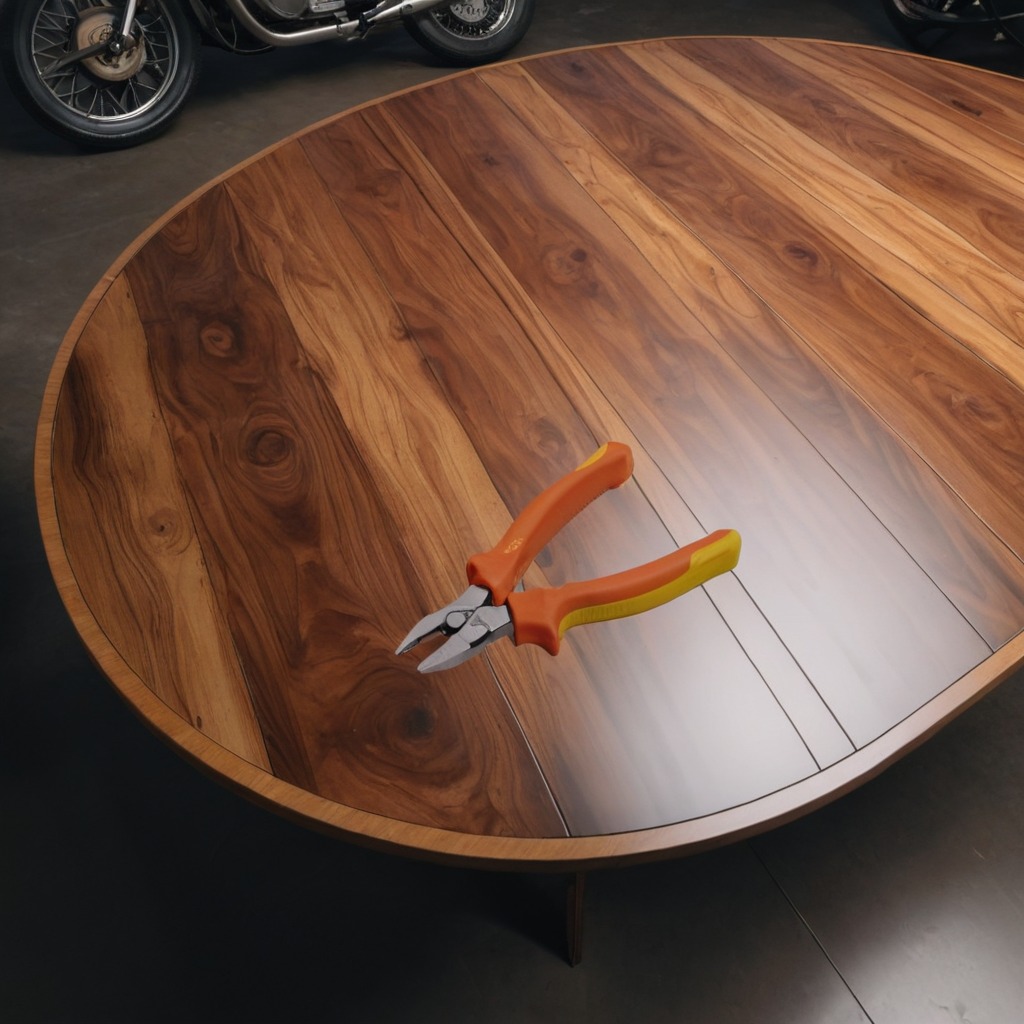
A plier is lying on the wooden table in the garage.